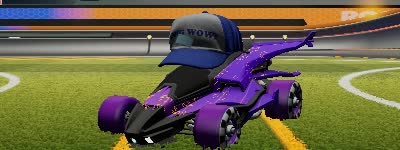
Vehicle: aftershock